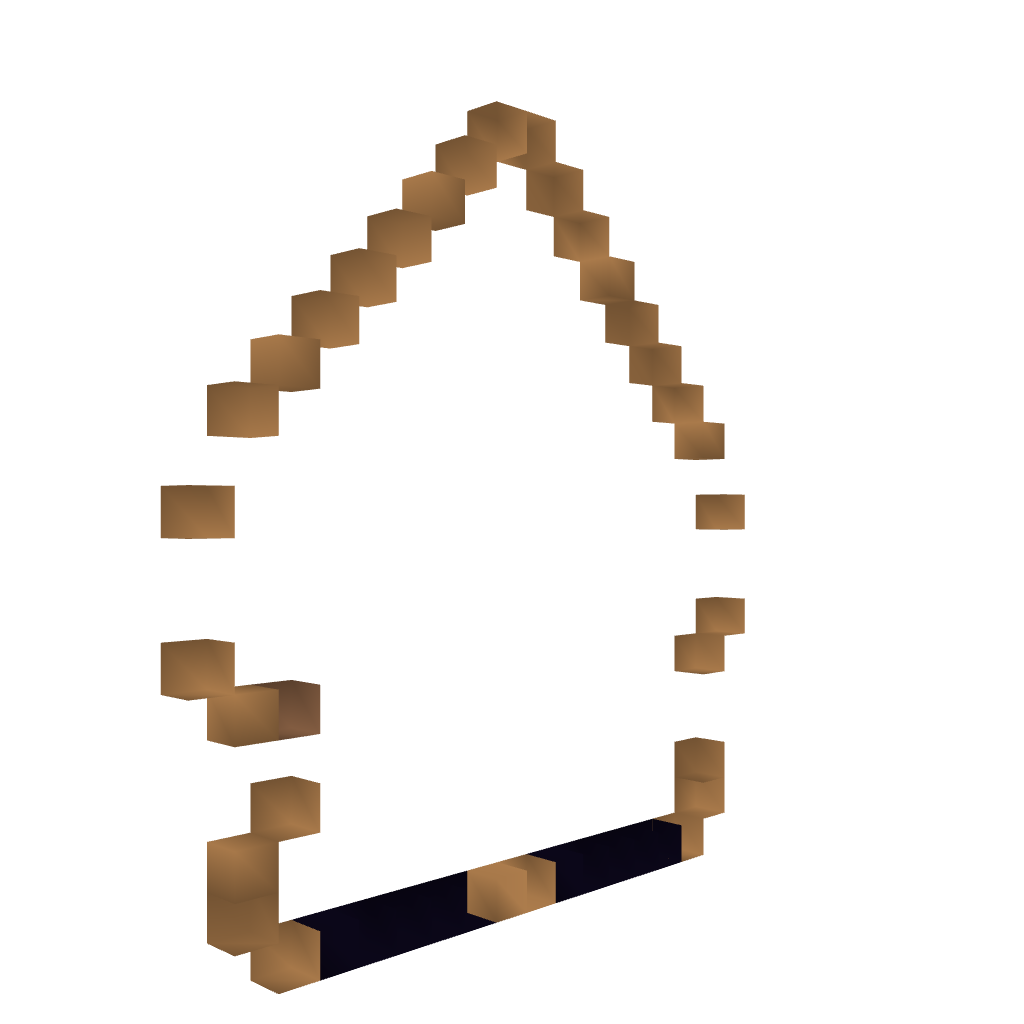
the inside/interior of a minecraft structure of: Super Mario Goomba